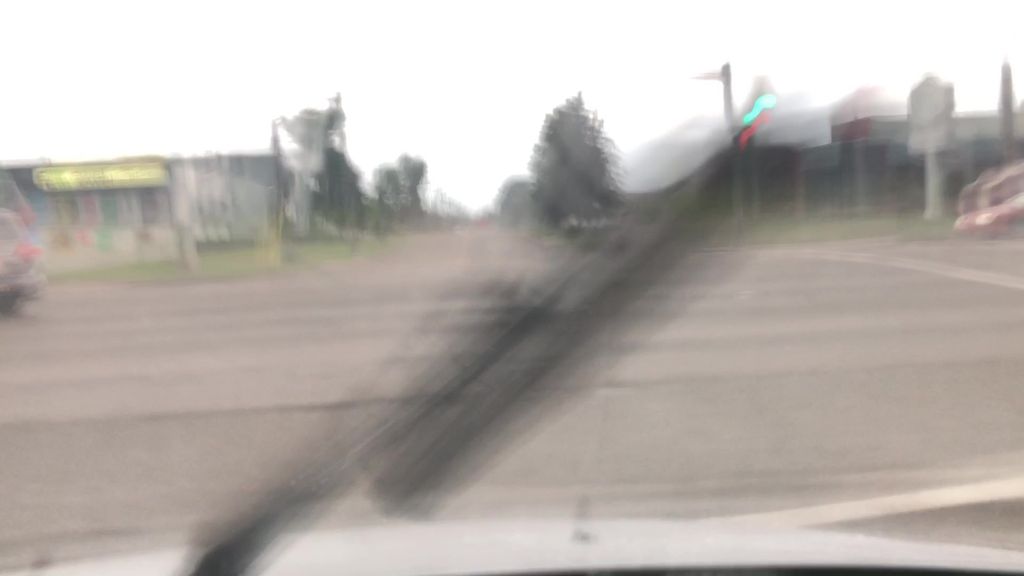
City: edmonton